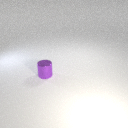
small purple metal cylinder